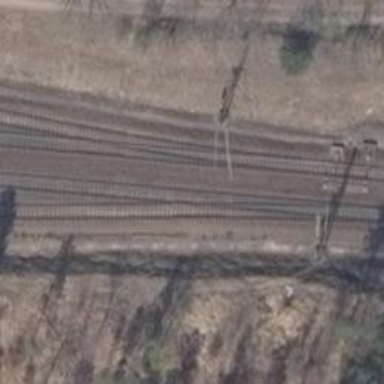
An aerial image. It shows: Siding railway line with electrified contact line for the trains.